Field crop: maize
Growth stage: 2
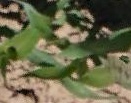
Species: maize